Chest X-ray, PA view. Patient: 49 years old, sex F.
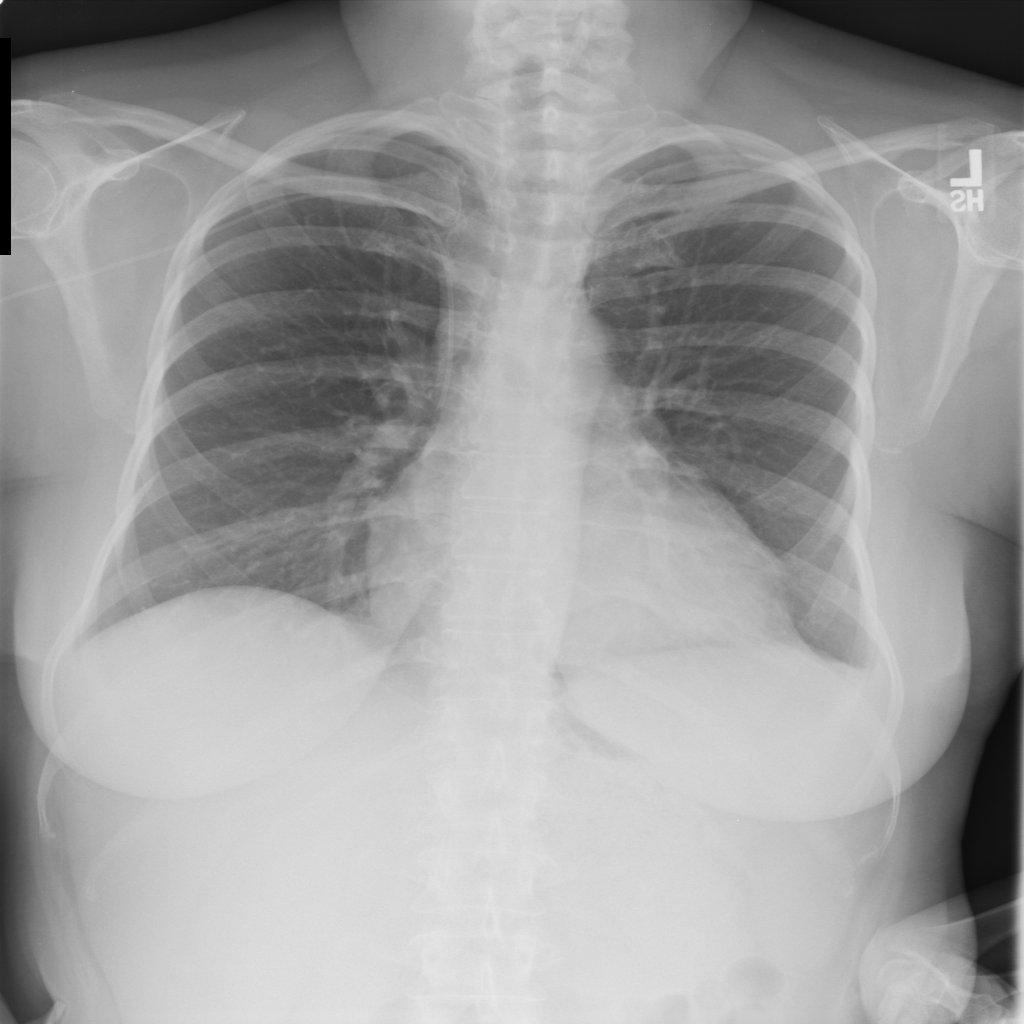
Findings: Effusion